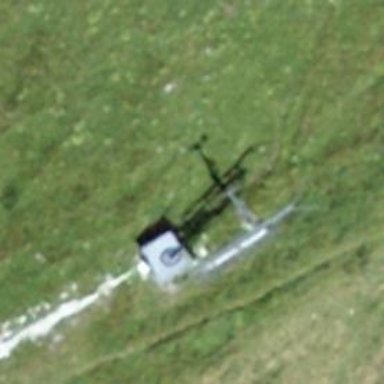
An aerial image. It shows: Aerialway station.